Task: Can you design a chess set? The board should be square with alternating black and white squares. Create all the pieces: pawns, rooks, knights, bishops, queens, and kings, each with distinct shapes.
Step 72:
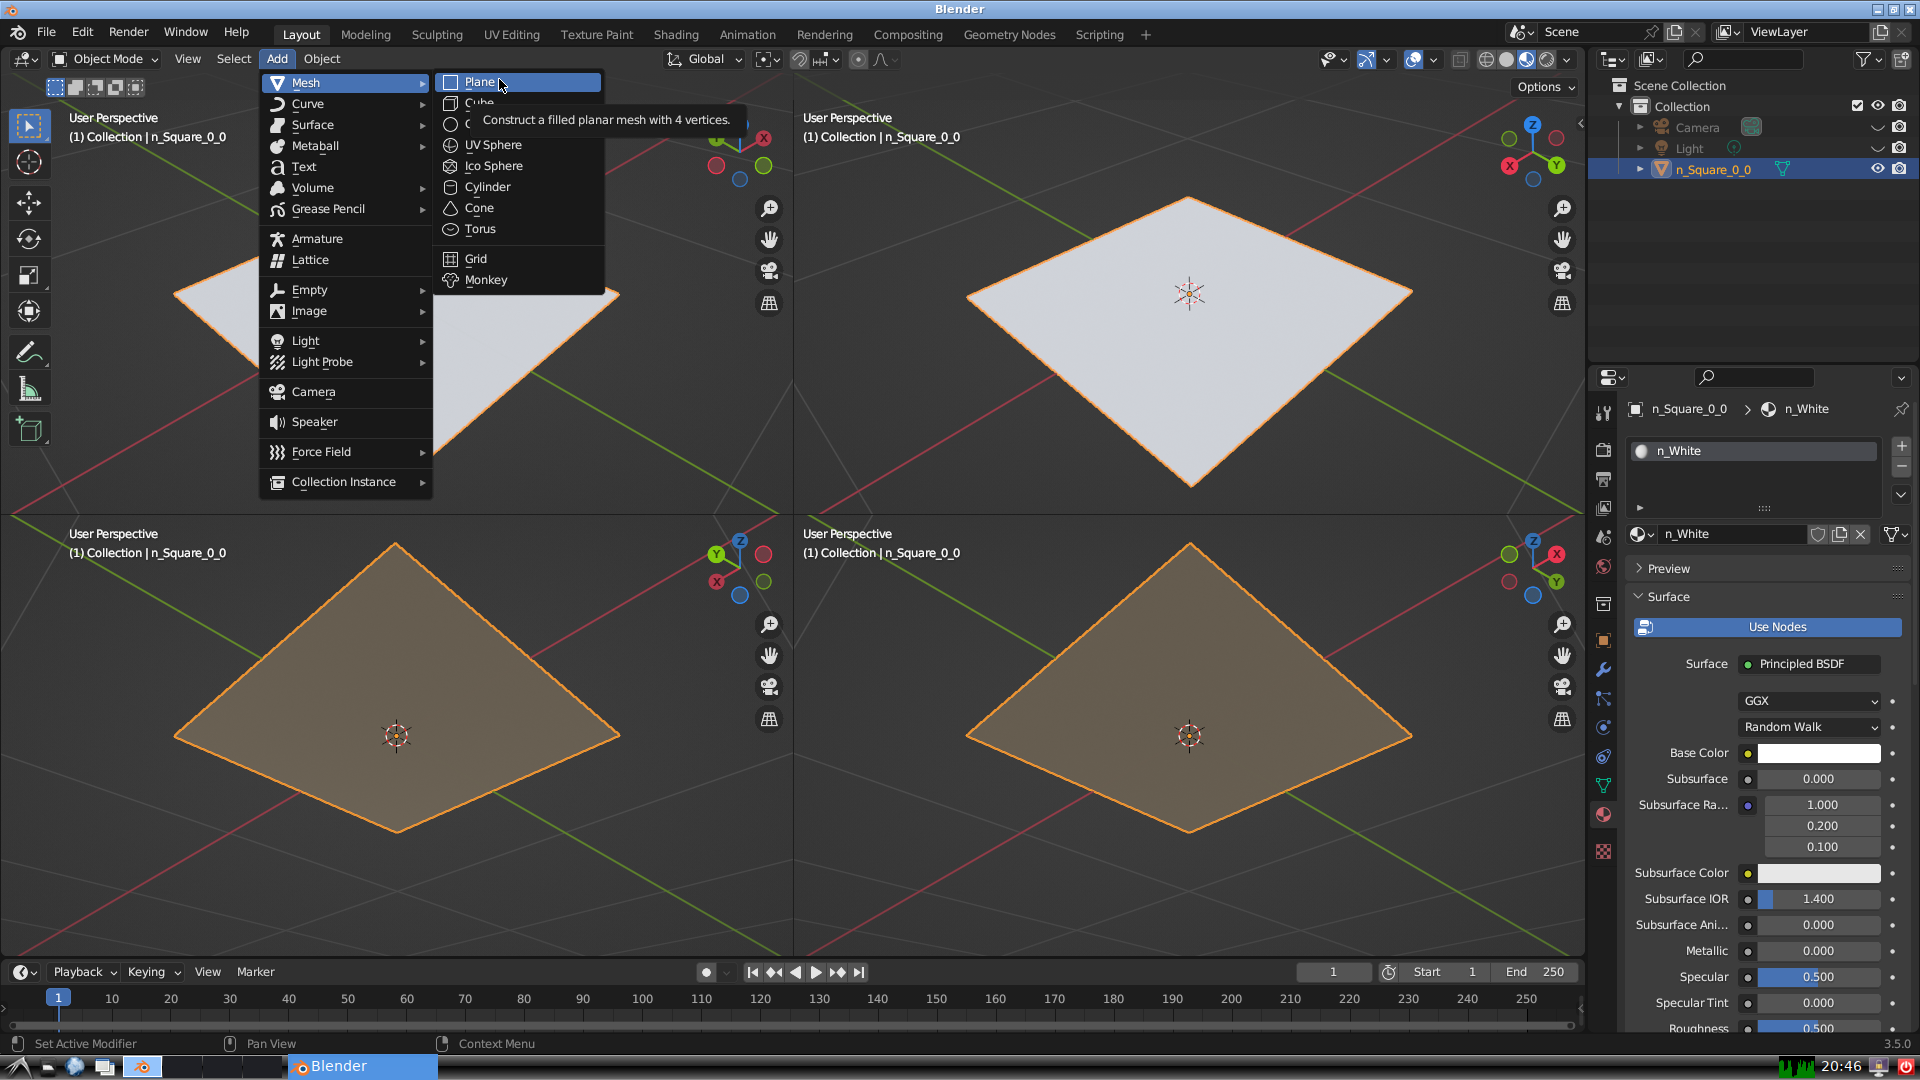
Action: click: no